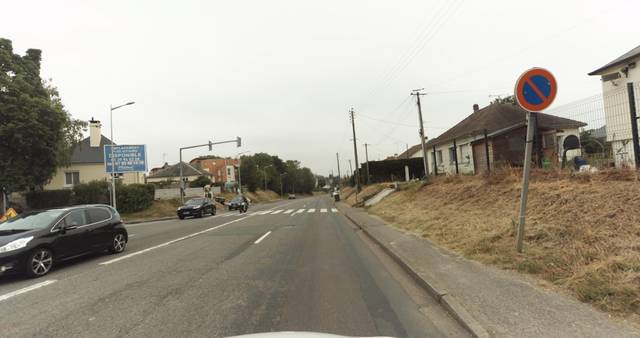
Region: France
Coordinates: 49.016, 1.166